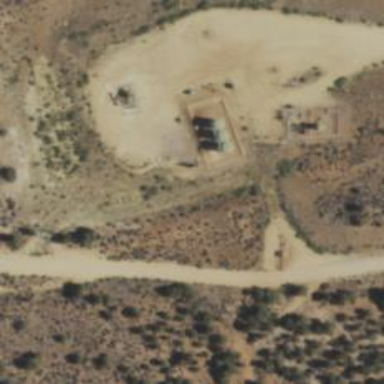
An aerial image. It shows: Storage tank that is man-made.